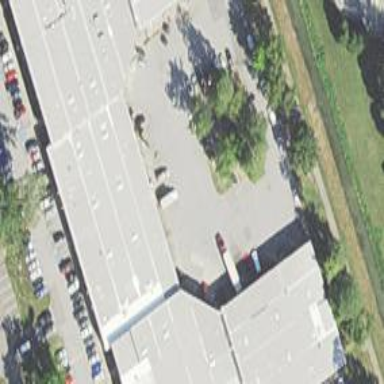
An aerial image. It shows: Warehouse building.